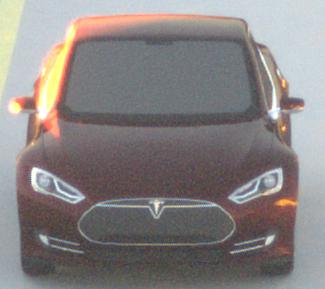
Make: Tesla
Model: Model S 60
Detailed model: Model S
Model produced from: 2013/10
Model produced until: 2014/10
Doors: 5
Color: red
Road condition: dry road
Daytime: sunrise or sunset
Contrast: high contrast